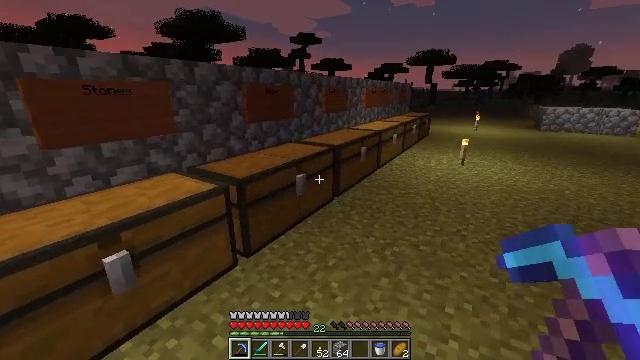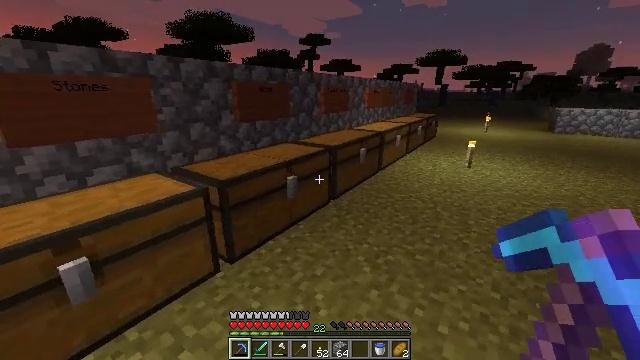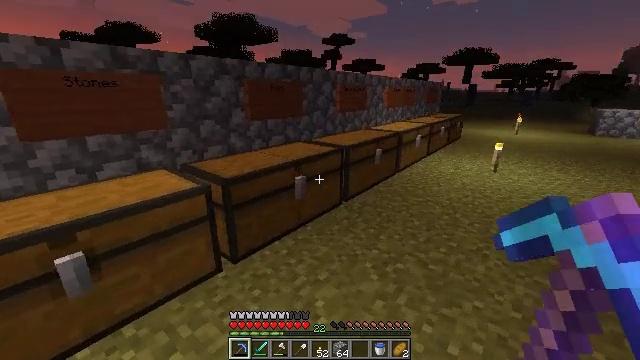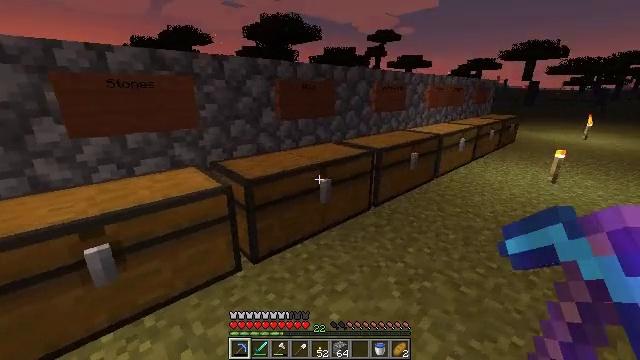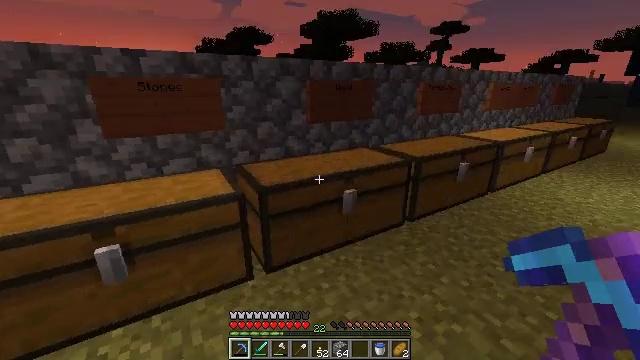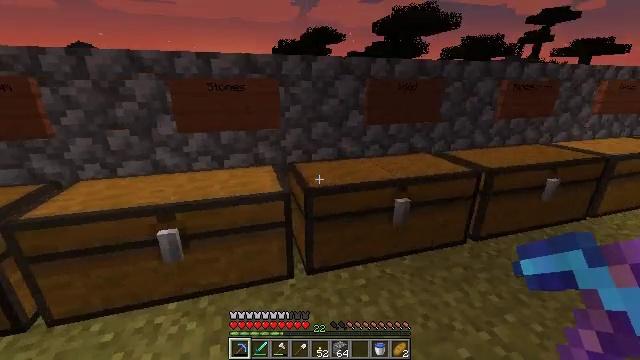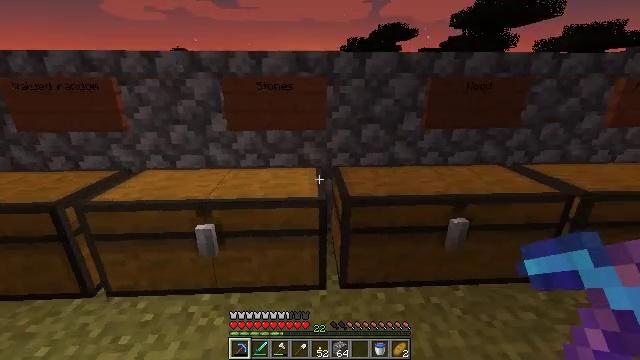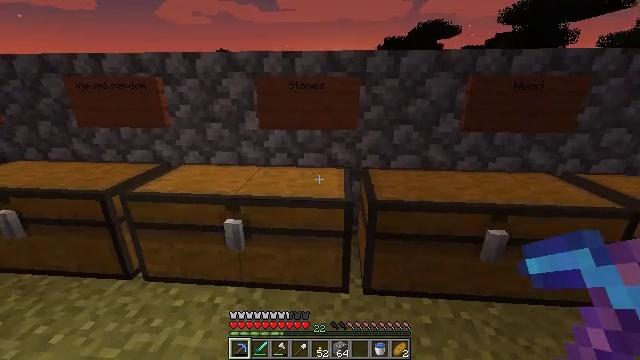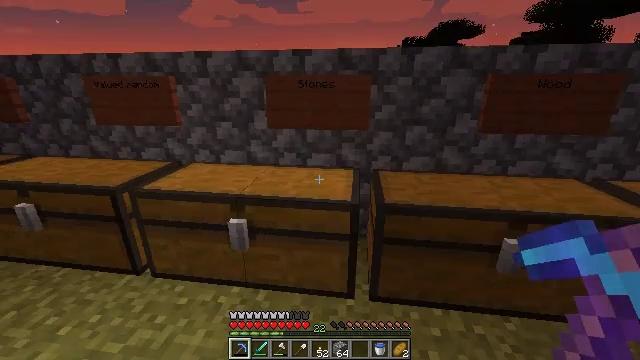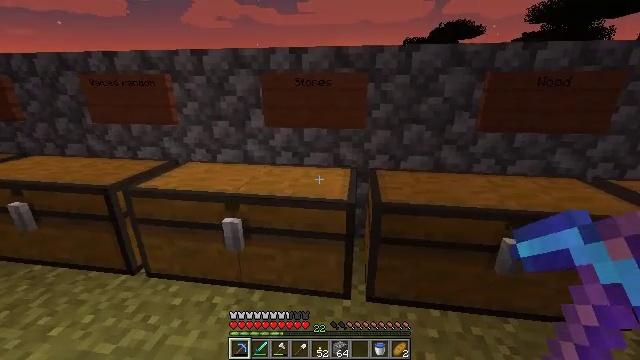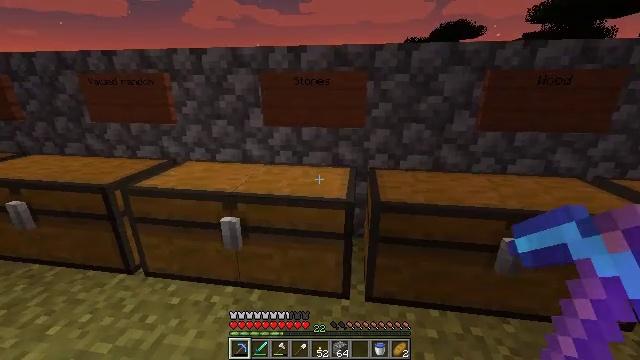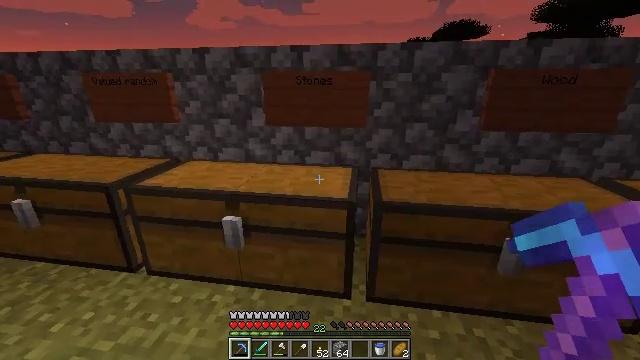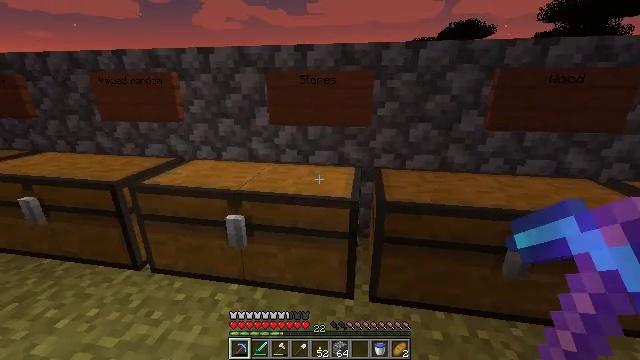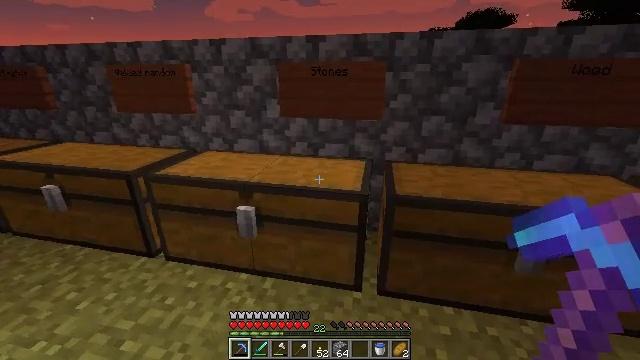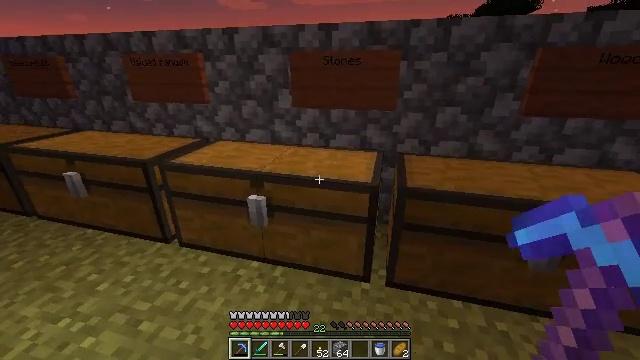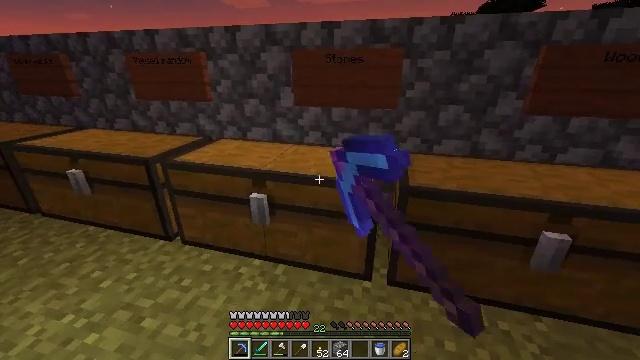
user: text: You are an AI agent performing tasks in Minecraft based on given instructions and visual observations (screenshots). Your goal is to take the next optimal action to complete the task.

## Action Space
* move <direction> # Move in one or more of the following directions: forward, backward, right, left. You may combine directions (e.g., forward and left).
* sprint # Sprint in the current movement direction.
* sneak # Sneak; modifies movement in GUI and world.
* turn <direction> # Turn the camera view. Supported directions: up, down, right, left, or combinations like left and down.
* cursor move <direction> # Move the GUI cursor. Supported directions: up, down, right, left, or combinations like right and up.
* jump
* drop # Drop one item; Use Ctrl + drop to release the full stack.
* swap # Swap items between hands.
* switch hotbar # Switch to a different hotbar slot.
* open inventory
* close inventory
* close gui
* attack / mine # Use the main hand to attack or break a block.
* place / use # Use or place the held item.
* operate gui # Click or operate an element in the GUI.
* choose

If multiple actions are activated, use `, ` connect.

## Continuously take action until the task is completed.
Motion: motion action
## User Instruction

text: Mine the sugar cane near rivers.
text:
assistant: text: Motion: move forward and move right, turn left
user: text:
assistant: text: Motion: move forward and move right, turn left
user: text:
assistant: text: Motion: move forward and move right, turn left
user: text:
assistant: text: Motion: move forward and move right, turn left
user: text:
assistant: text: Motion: move forward and move right, turn left
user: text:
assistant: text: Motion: move forward, turn left
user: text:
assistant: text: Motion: turn left
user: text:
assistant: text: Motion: turn left
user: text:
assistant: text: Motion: no_op
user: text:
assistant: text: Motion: no_op
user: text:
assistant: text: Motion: no_op
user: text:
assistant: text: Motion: no_op
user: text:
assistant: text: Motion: turn left and down
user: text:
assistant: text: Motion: turn left and down, use / place
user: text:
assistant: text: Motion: use / place
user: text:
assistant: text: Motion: use / place
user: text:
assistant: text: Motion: no_op
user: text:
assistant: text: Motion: no_op
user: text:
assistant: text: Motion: open gui
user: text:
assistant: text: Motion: no_op
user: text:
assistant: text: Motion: no_op
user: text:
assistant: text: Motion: cursor move right
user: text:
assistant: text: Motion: cursor move right
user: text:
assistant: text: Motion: cursor move right and down
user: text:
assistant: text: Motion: cursor move down
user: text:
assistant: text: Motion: cursor move down
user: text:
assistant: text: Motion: cursor move left and down
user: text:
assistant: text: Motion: cursor move left and down
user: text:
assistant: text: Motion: cursor move down
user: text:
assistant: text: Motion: no_op